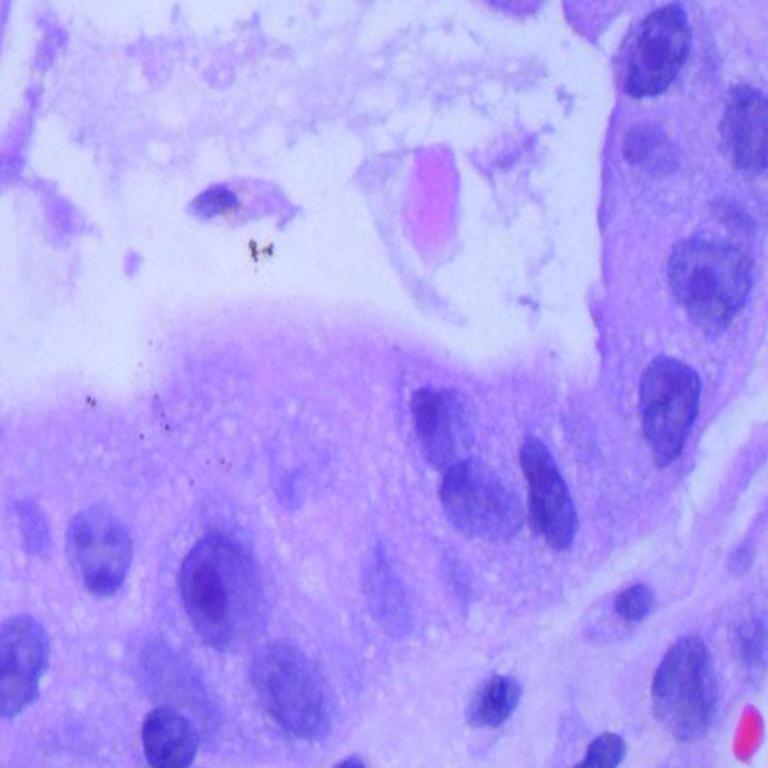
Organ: lung
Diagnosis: adenocarcinomas